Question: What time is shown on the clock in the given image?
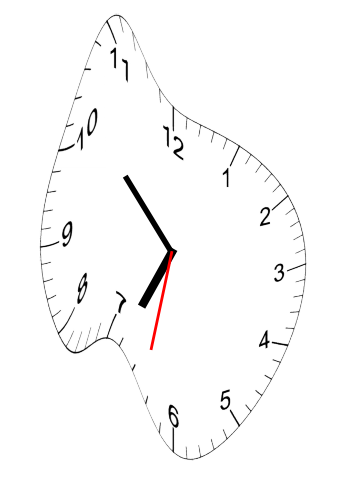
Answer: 06:52:32